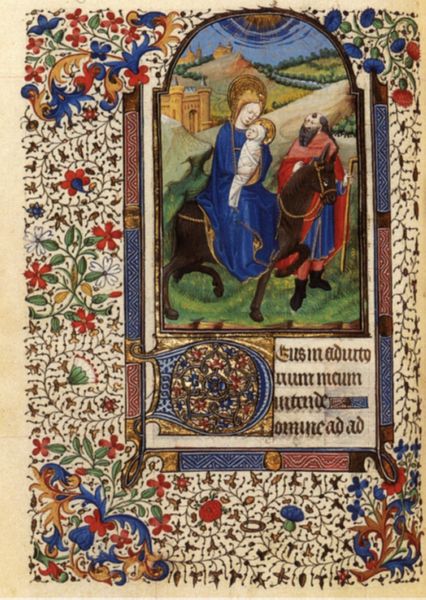
Titel: Pariser Stundenbuch
Institution: Privatsammlung/König
Schlagwörter: blau, himmel, weiß, gelb, grün, stadt, blumen, braun, schwarz, zeichnung, blüten, rot, wiese, bibel, rahmen, sonne, gold, familie, blatt, esel, pferd, stock, ranken, reiten, schrift, papier, stab, baby, dekor, ornamente, verzierung, flucht, deckel, buch, stern, strahlen, druck, seite, illustration, text, initiale, heiligenschein, nimbus, christus, jesus, stall, maria, auszug, handschrift, josef, zeichung, latein, heilige familie, straheln, versalie, manuskript, bethlehem